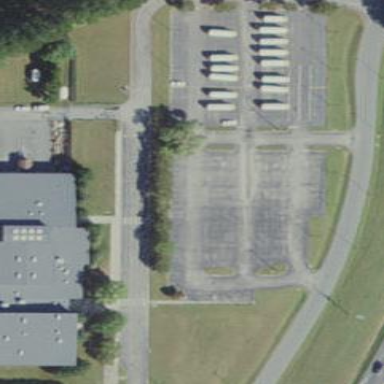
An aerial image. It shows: Parking area with asphalt surface.